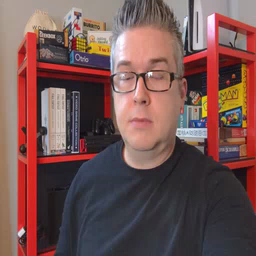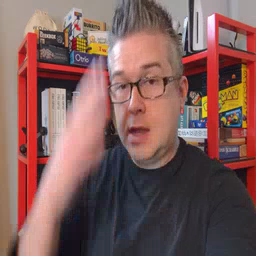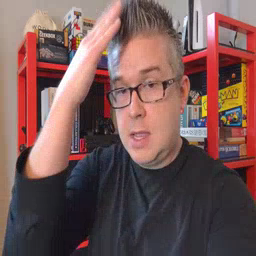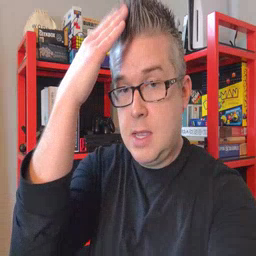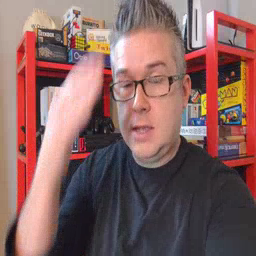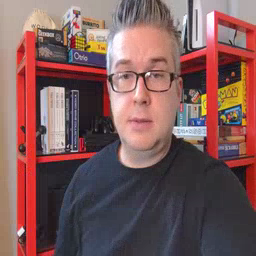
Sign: hat